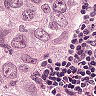
Metastatic tissue present: yes